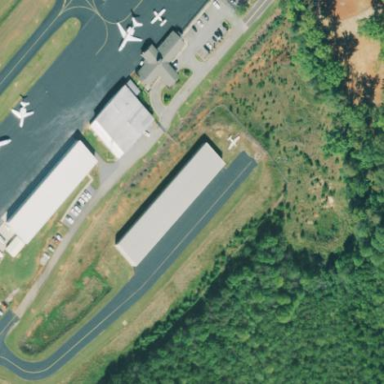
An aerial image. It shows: Hangar building located at airport.